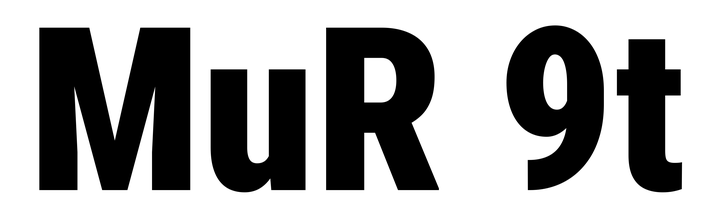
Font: Roboto_Condensed_Black